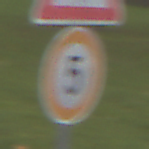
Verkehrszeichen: Geschwindigkeit5
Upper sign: SchneeOderEisglaette
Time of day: Midday
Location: Outdoor (Suburban)
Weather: Overcast
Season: NotSpecified
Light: Natural